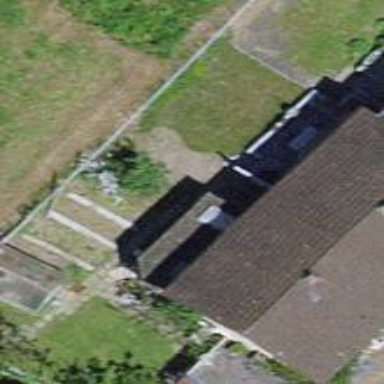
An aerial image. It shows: Terraced house with gabled roof.